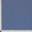
Piece: xx